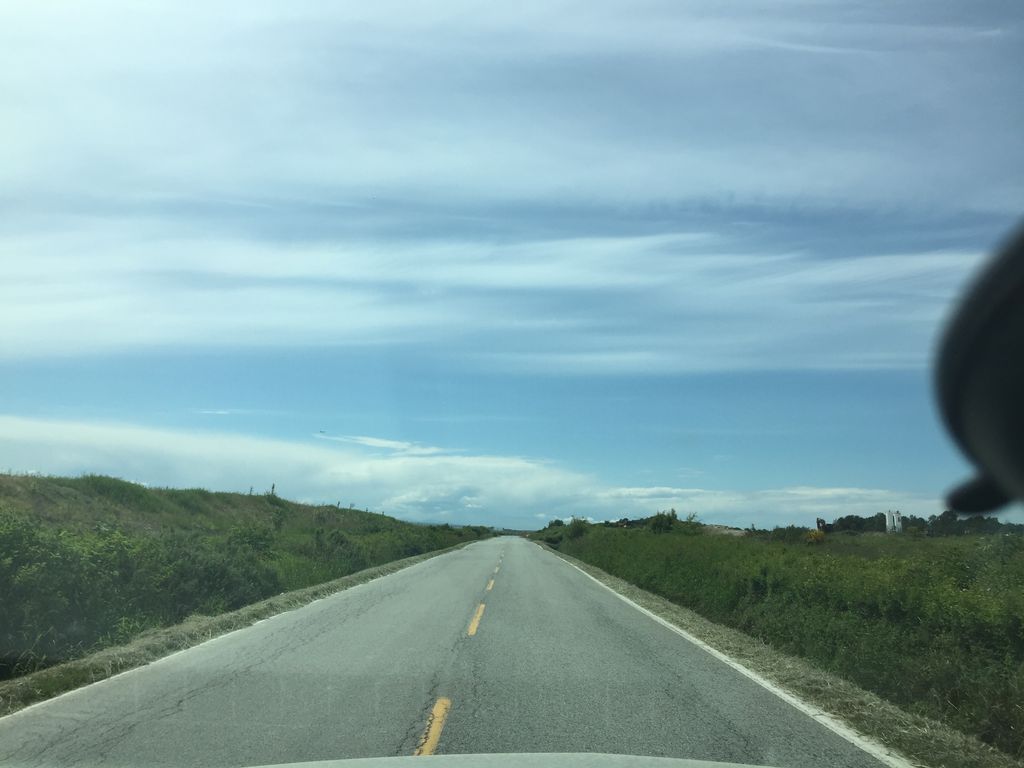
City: vancouver